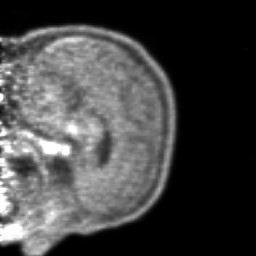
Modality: PET
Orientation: sagittal
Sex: male
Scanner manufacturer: ge